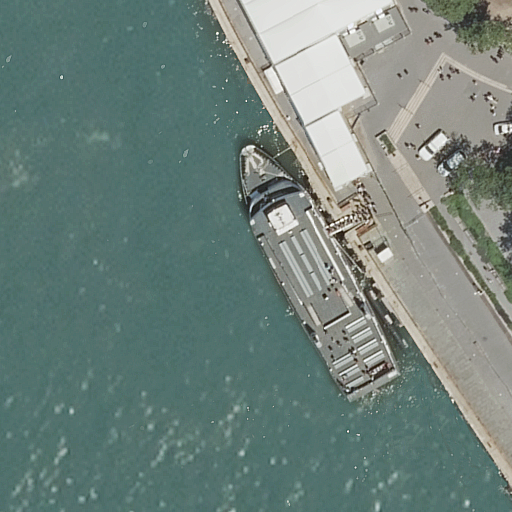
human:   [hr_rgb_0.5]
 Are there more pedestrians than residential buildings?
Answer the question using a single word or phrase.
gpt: yes

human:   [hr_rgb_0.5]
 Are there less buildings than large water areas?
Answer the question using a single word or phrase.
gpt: no

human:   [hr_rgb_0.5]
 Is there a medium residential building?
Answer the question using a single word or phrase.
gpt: no

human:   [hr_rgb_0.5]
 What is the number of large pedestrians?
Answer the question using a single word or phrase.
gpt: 2

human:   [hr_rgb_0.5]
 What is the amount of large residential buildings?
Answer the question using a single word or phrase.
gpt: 1

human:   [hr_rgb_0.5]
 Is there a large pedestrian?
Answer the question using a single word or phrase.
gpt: yes

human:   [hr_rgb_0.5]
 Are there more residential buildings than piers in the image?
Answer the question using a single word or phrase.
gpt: no

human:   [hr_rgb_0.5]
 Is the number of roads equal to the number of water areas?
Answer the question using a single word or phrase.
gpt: no

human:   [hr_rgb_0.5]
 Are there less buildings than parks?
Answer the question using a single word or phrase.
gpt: yes

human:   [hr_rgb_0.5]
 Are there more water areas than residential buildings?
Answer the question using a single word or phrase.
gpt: yes

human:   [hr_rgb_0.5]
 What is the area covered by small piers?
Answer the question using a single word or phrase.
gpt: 31m2

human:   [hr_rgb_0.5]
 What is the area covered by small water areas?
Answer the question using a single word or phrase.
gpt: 0m2

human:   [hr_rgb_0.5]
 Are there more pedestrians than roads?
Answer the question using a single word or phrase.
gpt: yes

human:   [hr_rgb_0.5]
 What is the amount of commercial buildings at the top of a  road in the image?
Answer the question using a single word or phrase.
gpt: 0

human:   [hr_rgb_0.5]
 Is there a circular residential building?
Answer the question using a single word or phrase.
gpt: no

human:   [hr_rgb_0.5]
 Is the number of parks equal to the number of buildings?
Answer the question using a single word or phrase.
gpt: no

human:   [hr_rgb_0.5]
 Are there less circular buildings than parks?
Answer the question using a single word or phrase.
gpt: yes

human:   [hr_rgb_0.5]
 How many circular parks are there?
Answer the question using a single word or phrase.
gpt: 0

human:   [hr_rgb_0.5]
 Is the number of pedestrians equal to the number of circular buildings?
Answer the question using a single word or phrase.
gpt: no

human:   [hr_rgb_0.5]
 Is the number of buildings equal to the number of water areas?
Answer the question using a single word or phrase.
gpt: no

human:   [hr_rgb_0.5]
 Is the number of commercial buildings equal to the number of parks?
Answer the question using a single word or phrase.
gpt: no

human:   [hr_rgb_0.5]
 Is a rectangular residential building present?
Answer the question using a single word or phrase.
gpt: no

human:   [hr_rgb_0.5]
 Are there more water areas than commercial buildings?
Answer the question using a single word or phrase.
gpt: yes

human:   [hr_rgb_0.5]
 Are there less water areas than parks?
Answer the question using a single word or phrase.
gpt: yes

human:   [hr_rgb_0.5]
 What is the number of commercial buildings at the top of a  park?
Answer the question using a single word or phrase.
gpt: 0

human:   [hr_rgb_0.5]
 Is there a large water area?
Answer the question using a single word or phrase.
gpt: yes

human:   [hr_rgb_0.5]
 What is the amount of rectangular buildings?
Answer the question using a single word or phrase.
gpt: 0

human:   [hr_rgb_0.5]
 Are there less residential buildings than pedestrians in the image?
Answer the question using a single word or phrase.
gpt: yes

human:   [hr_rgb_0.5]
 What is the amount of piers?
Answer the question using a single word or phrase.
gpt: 1

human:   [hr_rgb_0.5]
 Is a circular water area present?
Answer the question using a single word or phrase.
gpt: no

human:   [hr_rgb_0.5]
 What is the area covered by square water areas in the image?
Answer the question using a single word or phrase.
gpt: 0m2

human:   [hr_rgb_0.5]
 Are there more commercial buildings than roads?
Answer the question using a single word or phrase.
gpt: no

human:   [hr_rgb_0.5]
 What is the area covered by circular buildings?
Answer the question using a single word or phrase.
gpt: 0m2

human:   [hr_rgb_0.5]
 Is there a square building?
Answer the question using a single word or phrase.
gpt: no

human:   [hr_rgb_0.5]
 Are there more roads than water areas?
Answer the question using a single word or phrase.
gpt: yes

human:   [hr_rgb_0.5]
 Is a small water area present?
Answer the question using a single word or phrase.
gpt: no